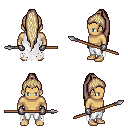
a pixel art fantasy rpg character, male body template, human, tanned skin, white tattered cape, white pants, white blonde extra-long topknot hairstyle, metal gloves, spear, four views (front, back, left, right), 2x2 character sprite sheet, small pixel art, hard edges, no anti-aliasing